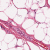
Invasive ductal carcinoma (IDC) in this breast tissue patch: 0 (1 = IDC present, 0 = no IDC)